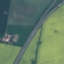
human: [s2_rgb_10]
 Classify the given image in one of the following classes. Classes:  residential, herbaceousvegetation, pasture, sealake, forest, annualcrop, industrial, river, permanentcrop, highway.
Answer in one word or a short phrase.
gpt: Highway